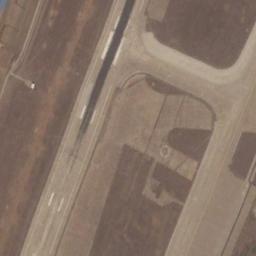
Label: runway